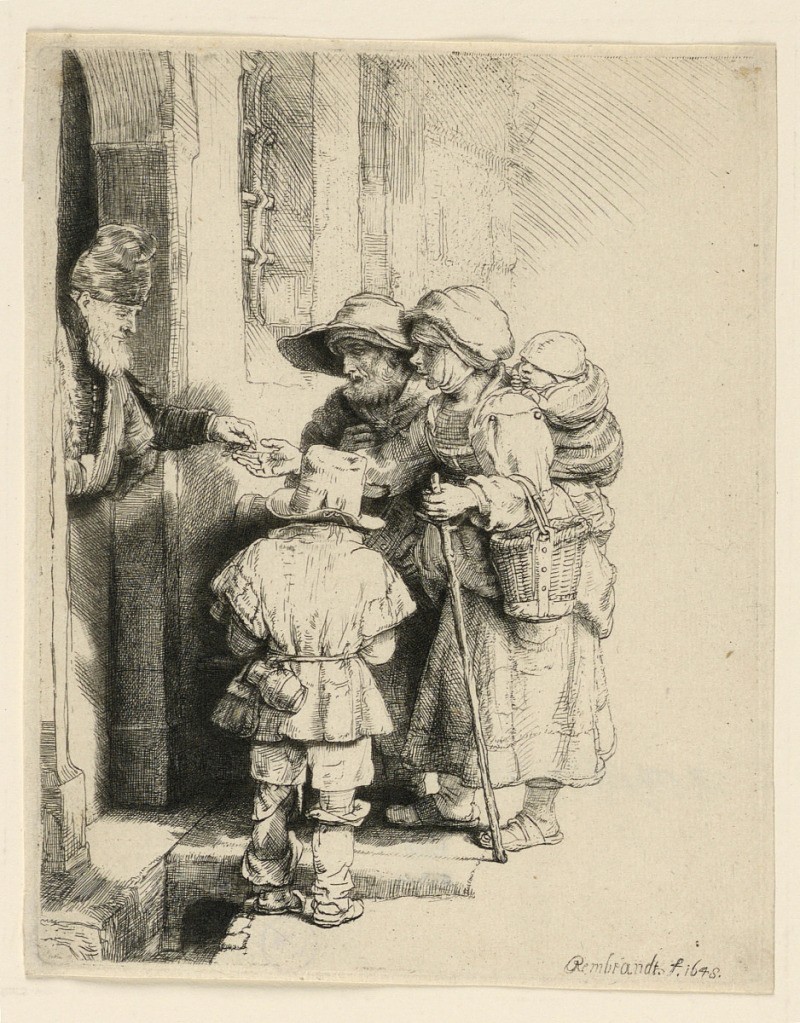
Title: Beggars Receiving Alms at the Door of a House
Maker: Rembrandt Harmensz van Rijn, Dutch, 1606–1669
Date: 1648
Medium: Etching, buring, and drypoint on laid paper
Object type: Print
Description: An old man, a woman, and a small boy stand before the open door of a house. A man, partially seen in the doorway, left, places some coins in the outstretched hand of the woman.